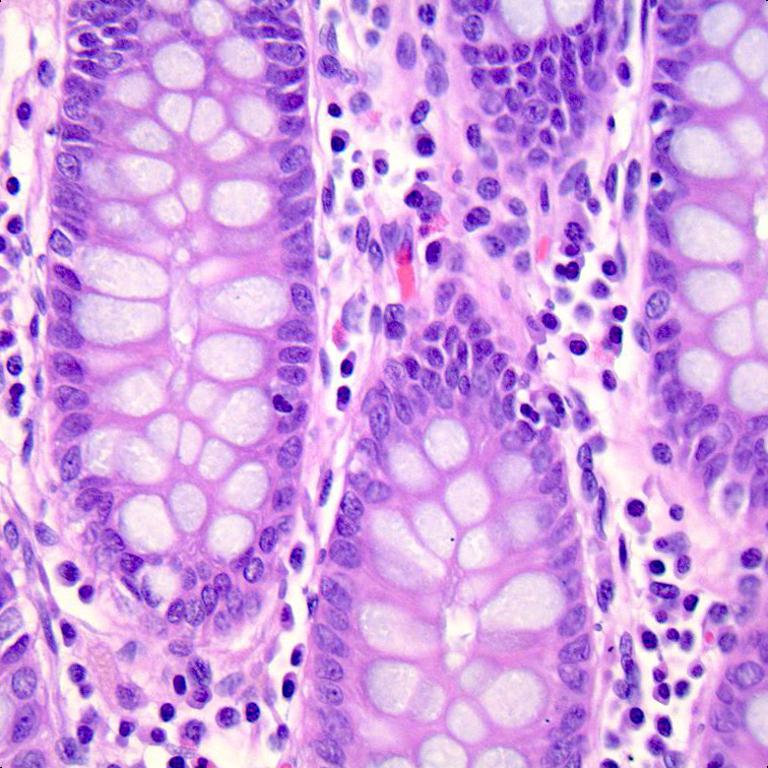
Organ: colon
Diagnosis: benign